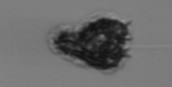
Label: Syracosphaera_pulchra